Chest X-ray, AP view. Patient: 63 years old, sex F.
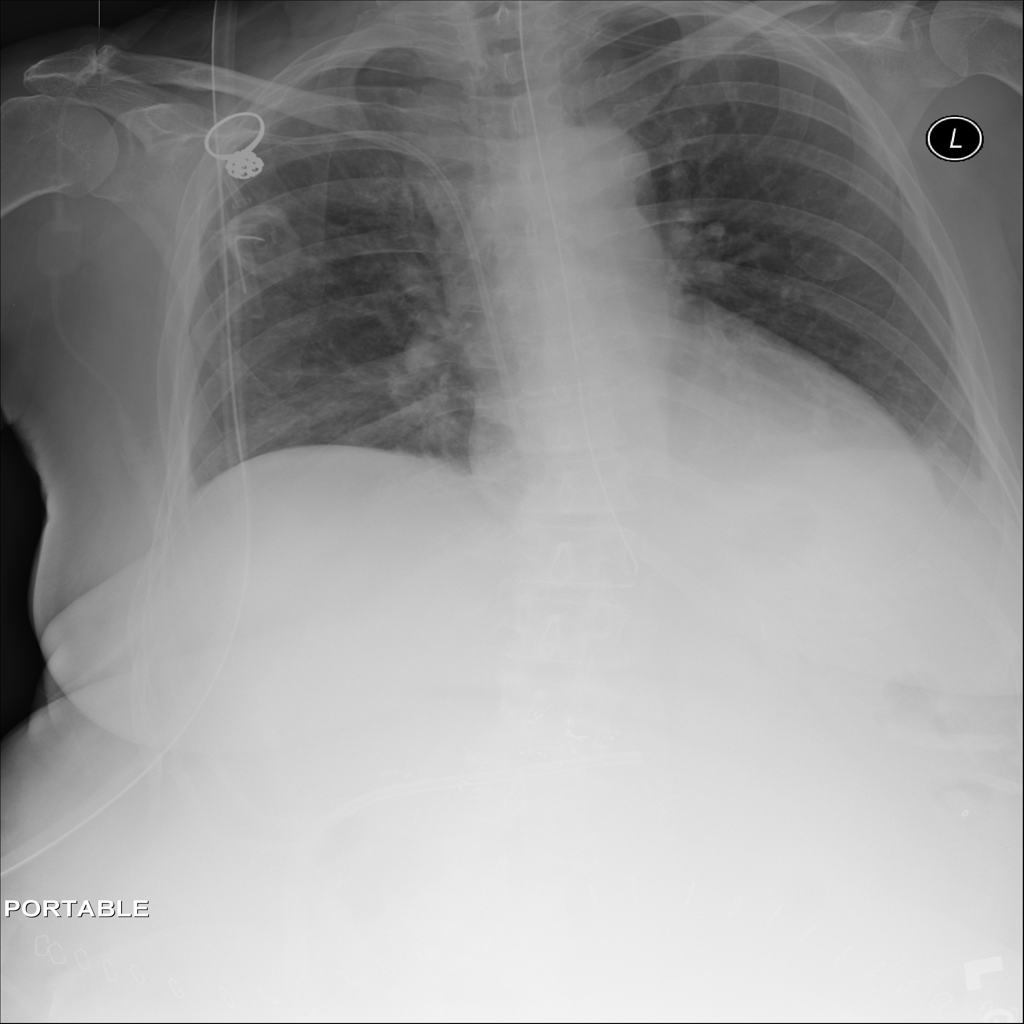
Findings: Effusion, Infiltration